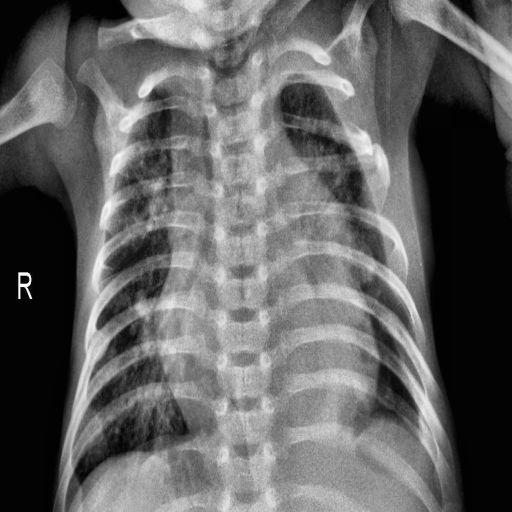
Finding: PNEUMONIA